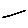
Label: line